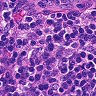
Metastatic tissue present: no